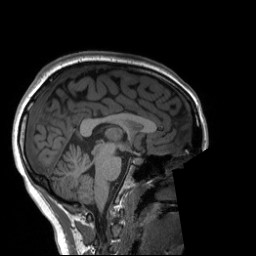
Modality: T1w
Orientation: sagittal